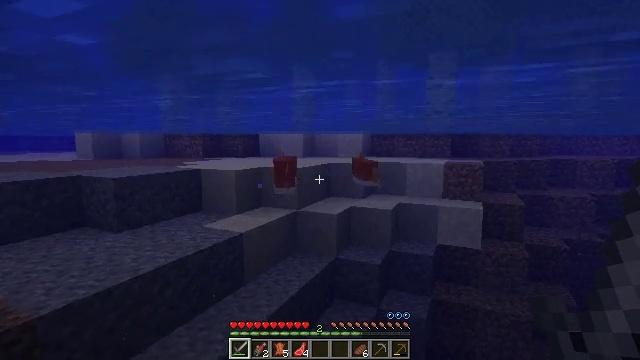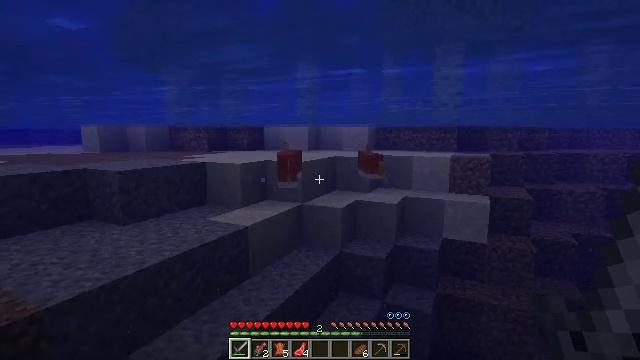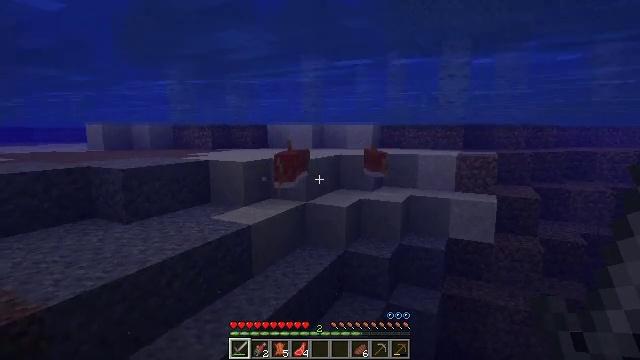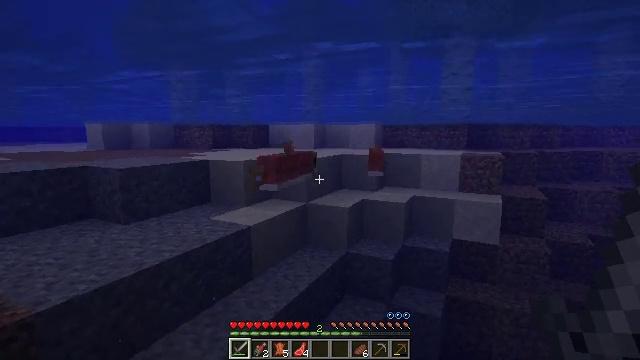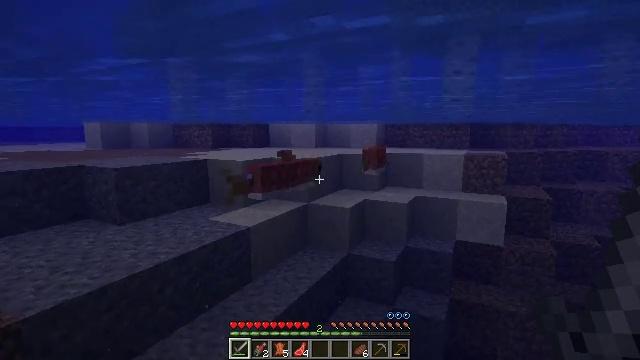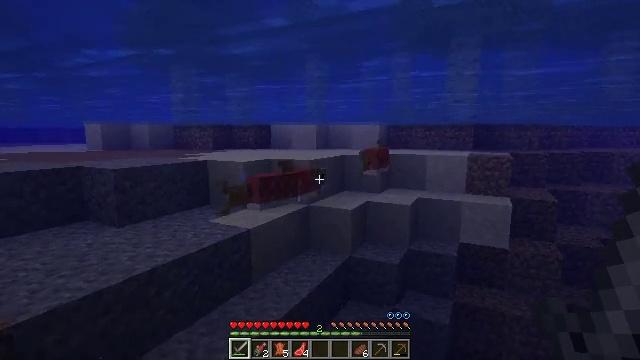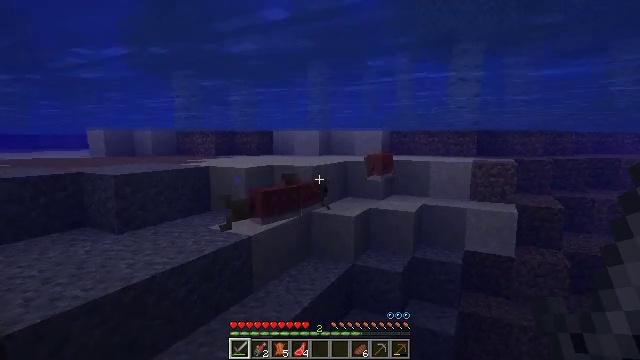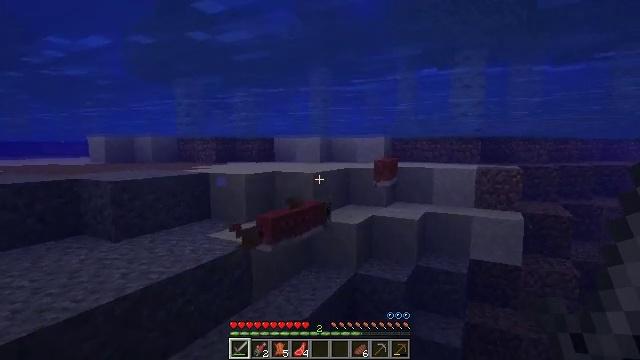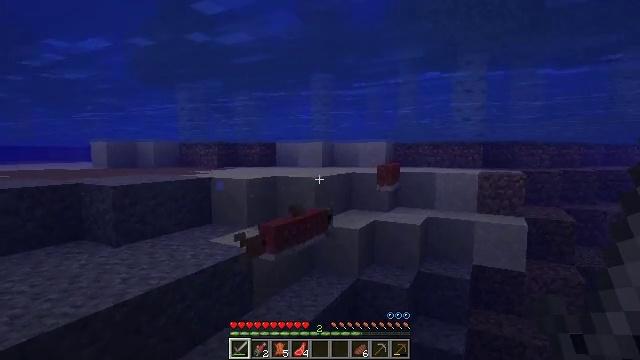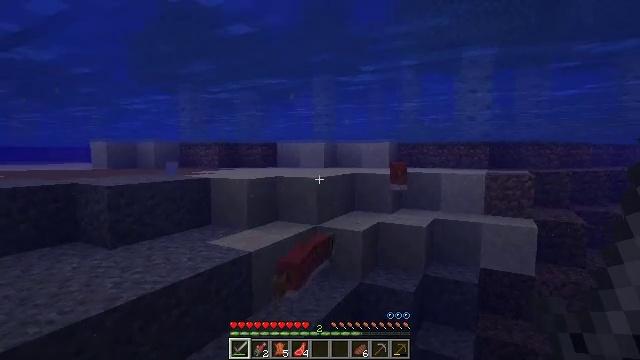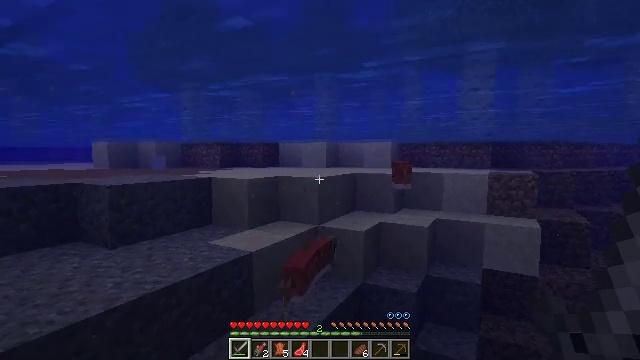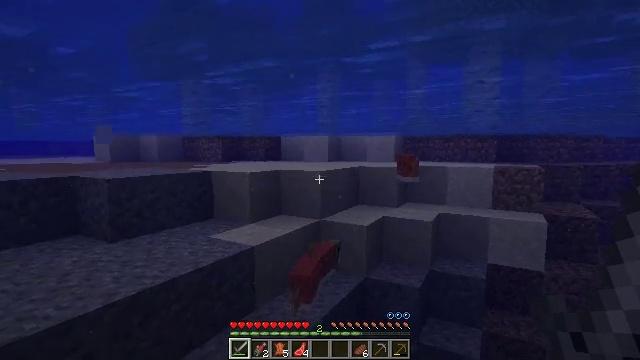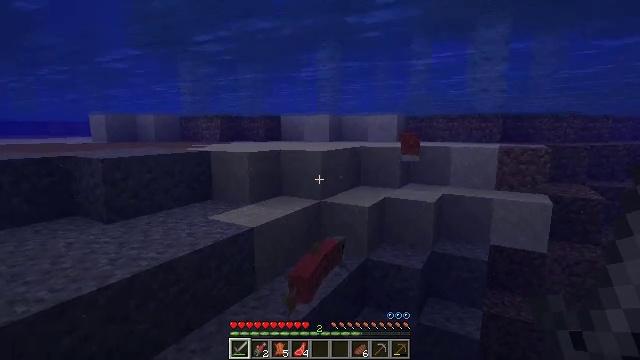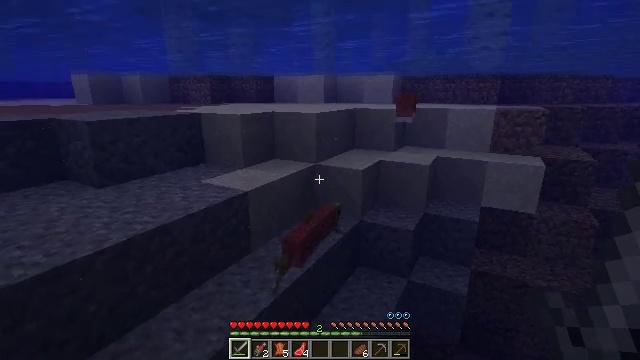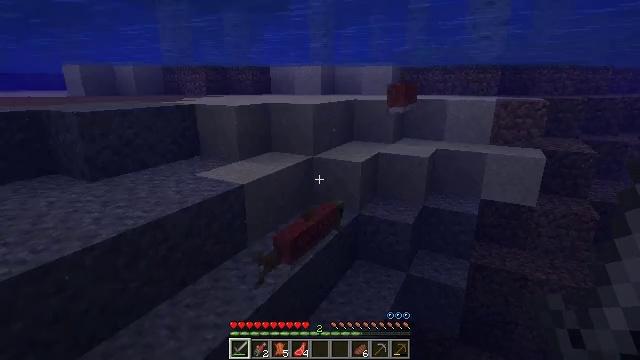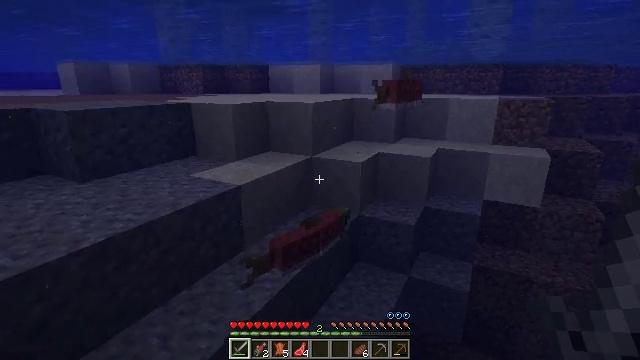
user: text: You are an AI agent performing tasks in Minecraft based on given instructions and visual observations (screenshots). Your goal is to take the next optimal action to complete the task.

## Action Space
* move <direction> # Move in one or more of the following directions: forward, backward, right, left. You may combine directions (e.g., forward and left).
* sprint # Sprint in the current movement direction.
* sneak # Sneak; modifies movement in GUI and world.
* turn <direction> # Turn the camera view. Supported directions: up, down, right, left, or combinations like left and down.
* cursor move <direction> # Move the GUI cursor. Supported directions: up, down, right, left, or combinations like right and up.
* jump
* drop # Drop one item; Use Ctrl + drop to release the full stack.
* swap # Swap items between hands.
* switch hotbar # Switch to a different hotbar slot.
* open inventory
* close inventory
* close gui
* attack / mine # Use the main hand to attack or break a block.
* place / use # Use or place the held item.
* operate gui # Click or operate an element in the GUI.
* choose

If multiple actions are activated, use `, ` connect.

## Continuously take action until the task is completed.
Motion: motion action
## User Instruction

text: Kill the salmon.
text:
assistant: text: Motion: move forward, turn down
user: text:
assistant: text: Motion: move forward
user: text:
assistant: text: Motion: move forward
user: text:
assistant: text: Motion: move forward
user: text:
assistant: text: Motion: move forward
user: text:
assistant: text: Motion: move forward, turn up
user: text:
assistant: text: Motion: move forward, turn up
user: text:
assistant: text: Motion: move forward
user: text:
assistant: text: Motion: move forward
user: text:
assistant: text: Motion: move forward
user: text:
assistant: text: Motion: move forward, turn down
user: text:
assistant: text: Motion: move forward, turn down
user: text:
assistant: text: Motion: move forward, turn right and down
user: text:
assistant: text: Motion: move forward, turn down
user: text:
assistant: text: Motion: move forward
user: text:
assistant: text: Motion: move forward, attack / mine
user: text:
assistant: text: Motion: move forward, turn right, attack / mine
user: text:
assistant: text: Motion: move forward, turn right, attack / mine
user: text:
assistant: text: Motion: move forward
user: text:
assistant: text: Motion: move forward
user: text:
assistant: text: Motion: move forward
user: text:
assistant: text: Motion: move forward
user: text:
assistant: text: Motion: move forward
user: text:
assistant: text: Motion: move forward
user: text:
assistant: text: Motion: move forward
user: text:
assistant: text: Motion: move forward, turn right and up
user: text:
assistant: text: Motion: move forward, turn right and up, attack / mine
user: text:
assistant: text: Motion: move forward, turn right and up, attack / mine
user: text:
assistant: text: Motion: move forward, turn right and up, attack / mine
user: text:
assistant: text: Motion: move forward